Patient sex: M
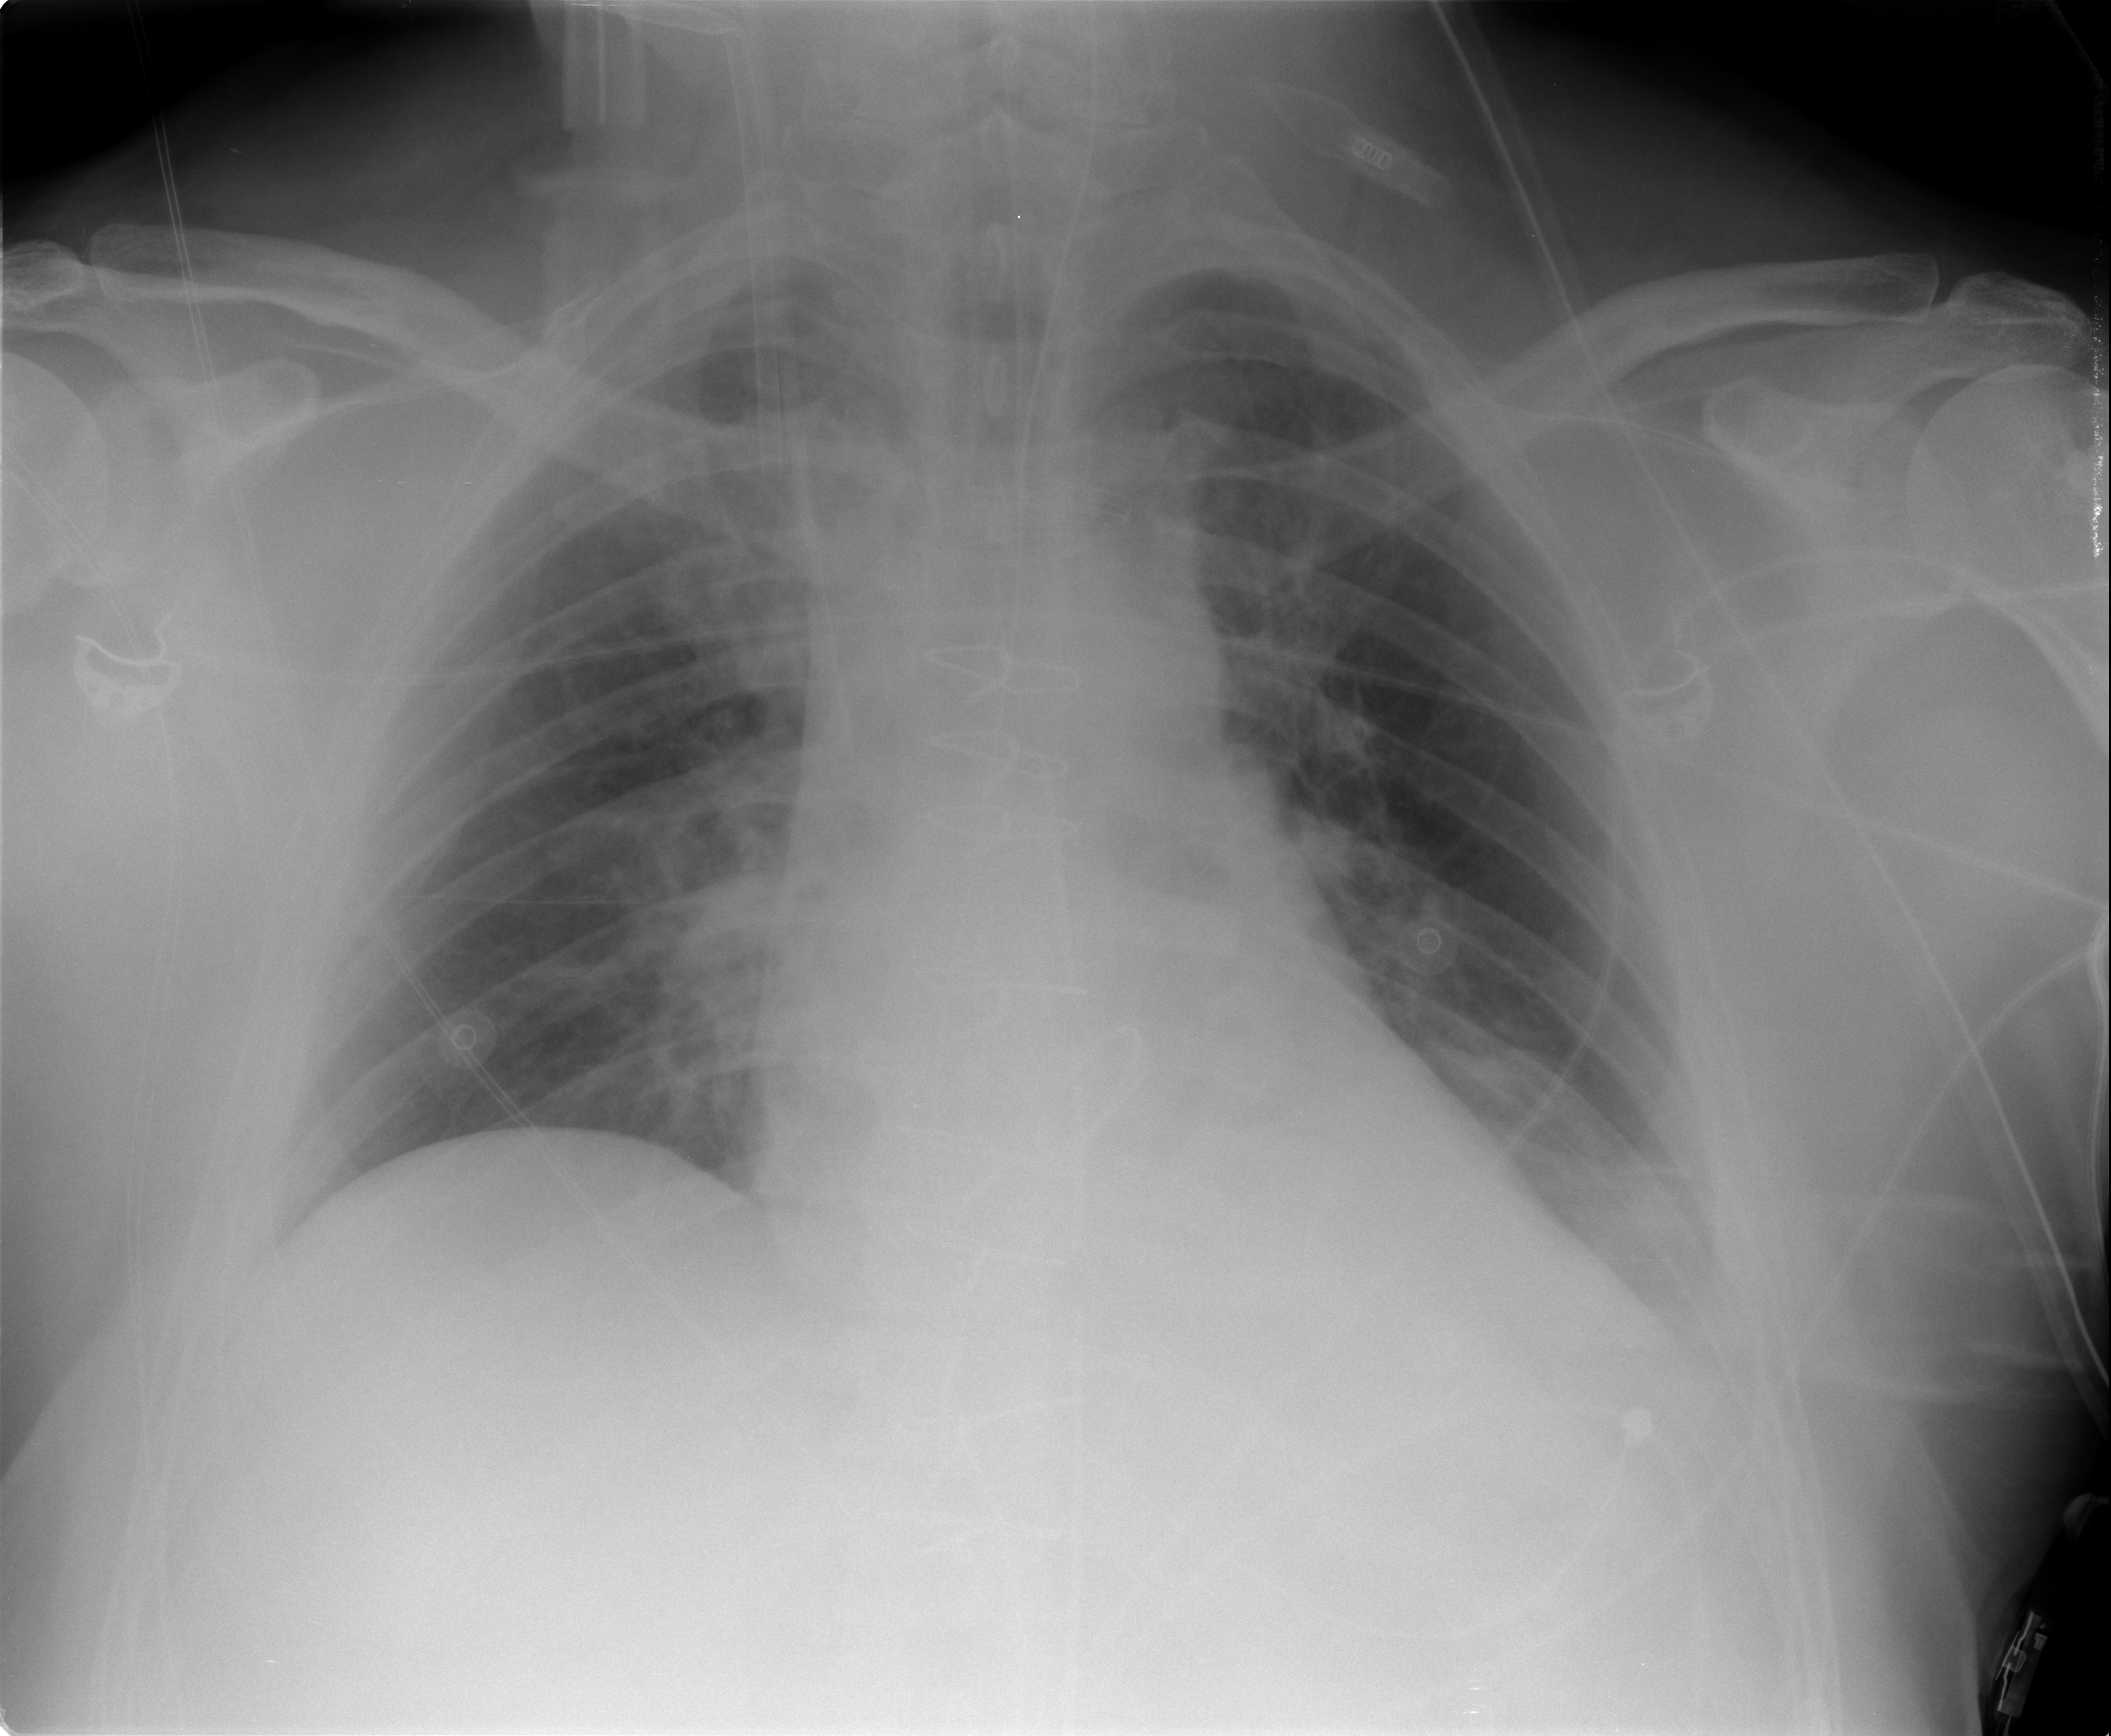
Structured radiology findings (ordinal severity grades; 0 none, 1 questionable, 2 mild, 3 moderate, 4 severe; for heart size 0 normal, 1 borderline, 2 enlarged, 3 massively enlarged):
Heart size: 0
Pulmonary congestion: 2
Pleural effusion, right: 1
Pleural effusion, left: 2
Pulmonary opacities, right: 0
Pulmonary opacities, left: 0
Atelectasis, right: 2
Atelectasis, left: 2